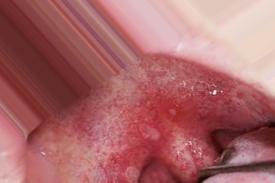
Condition: Mouth Ulcer